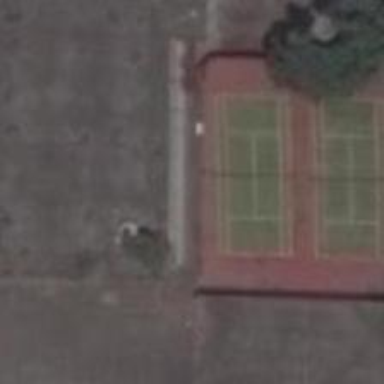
What close to an open space is two tennis courts .